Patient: sex F, age 36
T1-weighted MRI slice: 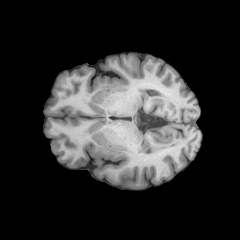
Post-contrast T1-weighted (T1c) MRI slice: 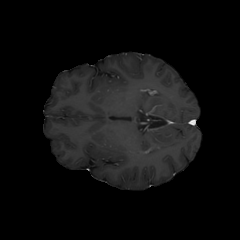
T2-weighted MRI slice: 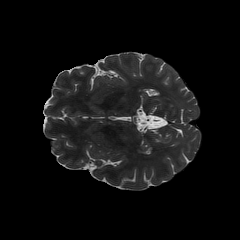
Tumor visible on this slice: no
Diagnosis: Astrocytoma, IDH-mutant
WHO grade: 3